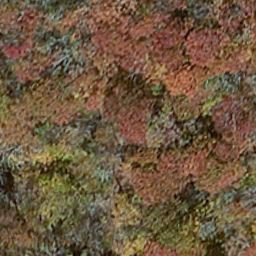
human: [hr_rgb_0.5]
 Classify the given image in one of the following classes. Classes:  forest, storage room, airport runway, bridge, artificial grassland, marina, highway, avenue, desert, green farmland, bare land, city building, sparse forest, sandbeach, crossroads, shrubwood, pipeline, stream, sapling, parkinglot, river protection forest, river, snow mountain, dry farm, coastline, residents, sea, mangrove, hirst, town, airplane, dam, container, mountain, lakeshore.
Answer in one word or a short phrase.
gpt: mangrove